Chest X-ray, PA view. Patient: 60 years old, sex M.
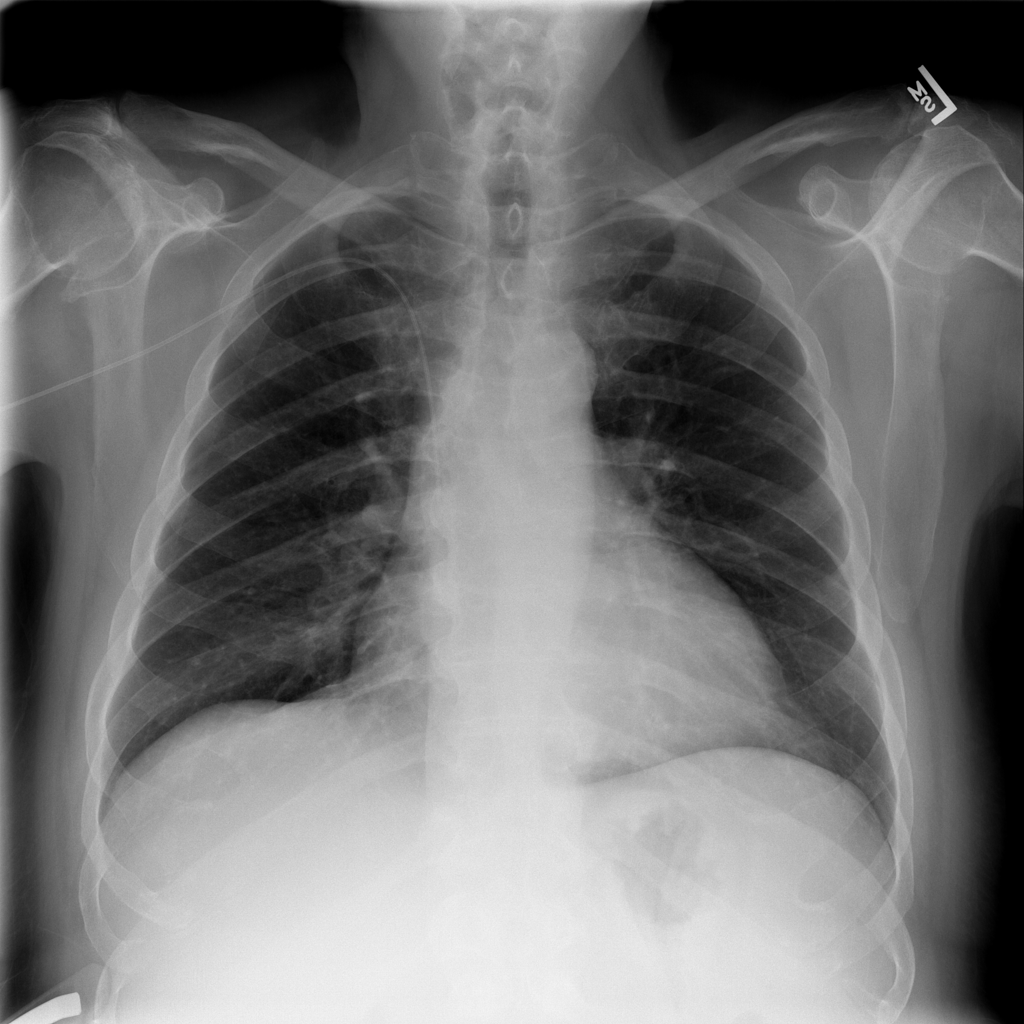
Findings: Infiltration